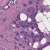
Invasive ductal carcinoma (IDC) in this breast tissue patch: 1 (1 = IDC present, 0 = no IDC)